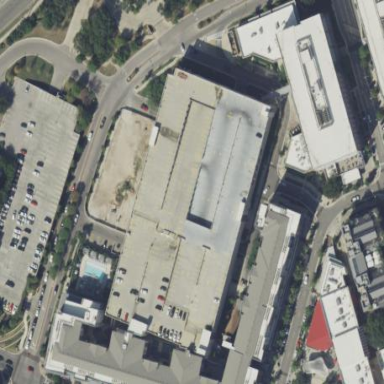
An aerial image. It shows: Multi-storey parking building.